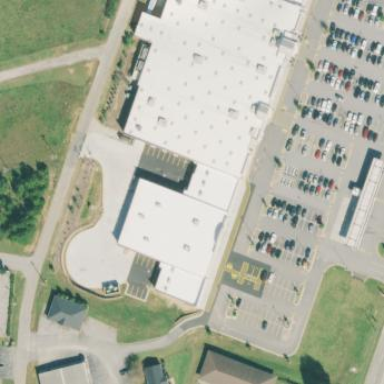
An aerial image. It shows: Retail building.